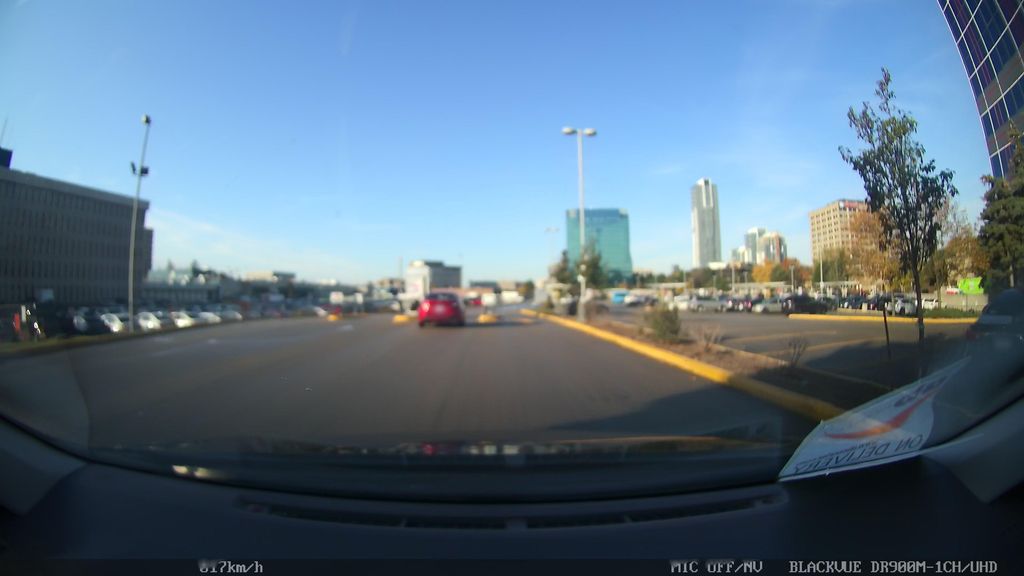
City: toronto